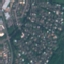
Land use / land cover: Residential